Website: home-depot
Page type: customer-info-address
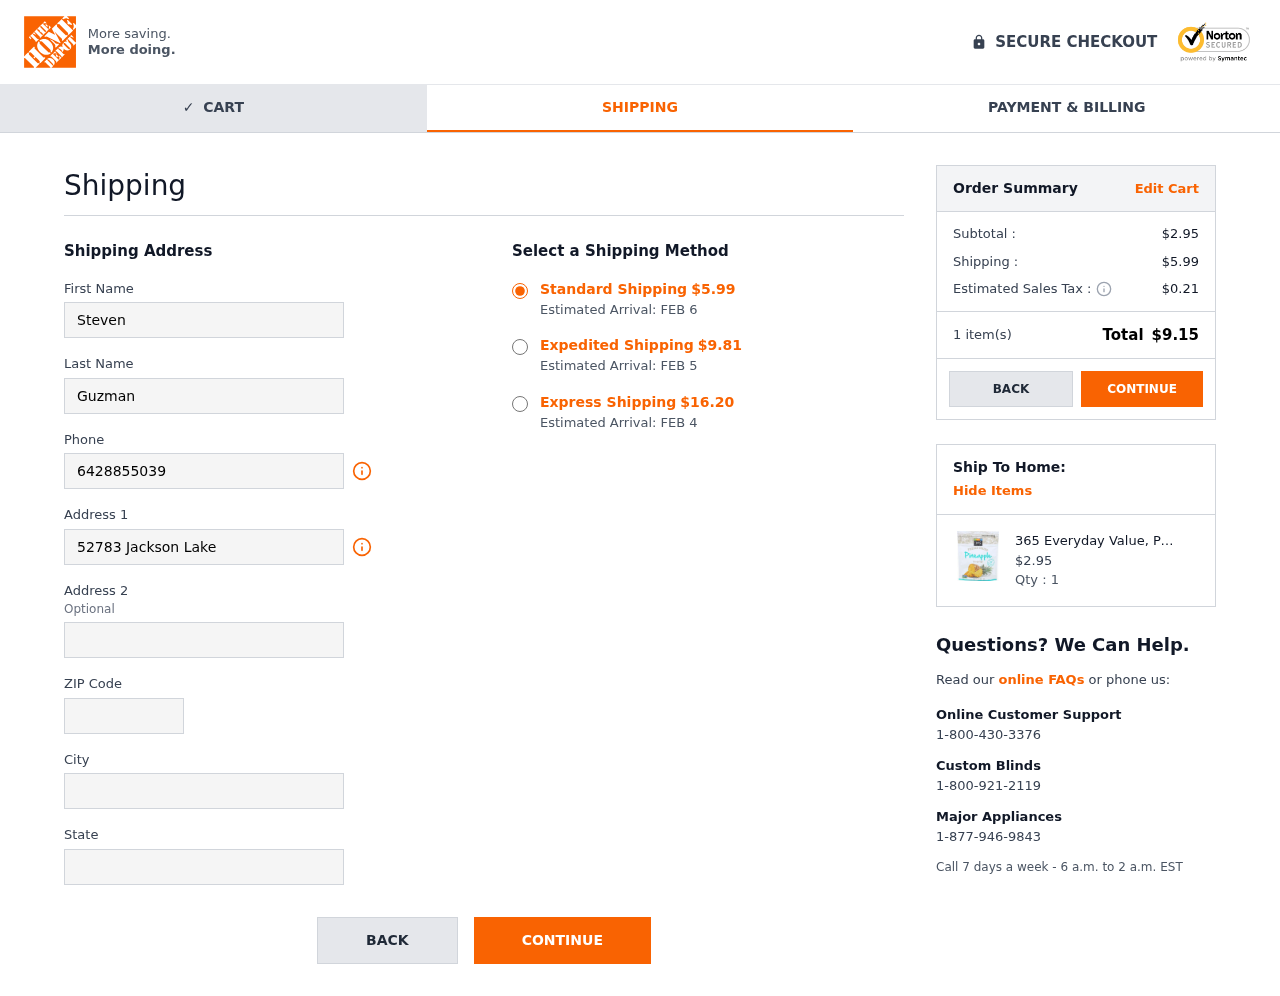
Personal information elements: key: PII_CITY
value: East Cindy
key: PII_FIRSTNAME
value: Steven
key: PII_LASTNAME
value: Guzman
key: PII_PHONE
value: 6428855039
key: PII_POSTCODE
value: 38624
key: PII_STATE
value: Oregon
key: PII_STREET
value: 52783 Jackson Lake
Product elements: key: PRODUCT1_NAME
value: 365 Everyday Value, Pineapple Tidbits, Freeze Dried, 1 oz
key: PRODUCT1_PRICE
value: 2.95
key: PRODUCT1_QUANTITY
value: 1
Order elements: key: ORDER_SHIPPING_COST
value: $5.99
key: ORDER_DELIVERY_DATE
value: Estimated Arrival: FEB 6
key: ORDER_SHIPPING_COST_EXPEDITED
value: $9.81
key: ORDER_DELIVERY_DATE_EXPEDITED
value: Estimated Arrival: FEB 5
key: ORDER_SHIPPING_COST_EXPRESS
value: $16.20
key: ORDER_DELIVERY_DATE_EXPRESS
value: Estimated Arrival: FEB 4
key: ORDER_SUBTOTAL
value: $2.95
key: ORDER_TAX
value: $0.21
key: ORDER_NUM_ITEMS
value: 1 item(s)
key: ORDER_TOTAL
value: $9.15